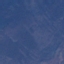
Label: HerbaceousVegetation